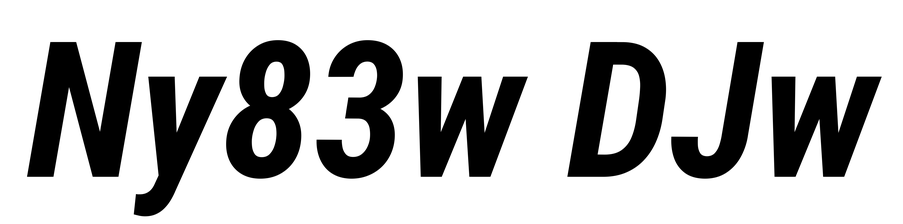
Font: Roboto-Italic_Condensed_Bold_Italic